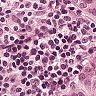
Metastatic tissue present: yes